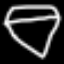
Label: diamond